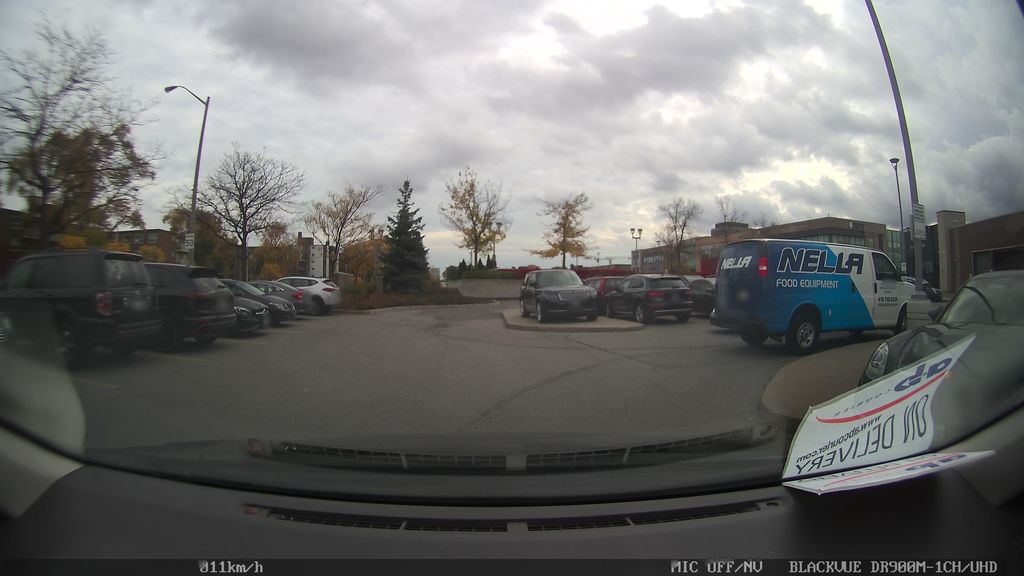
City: toronto